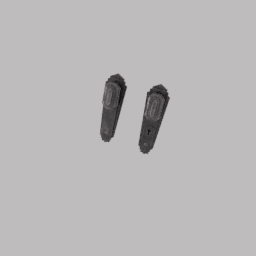
Label: mechanical